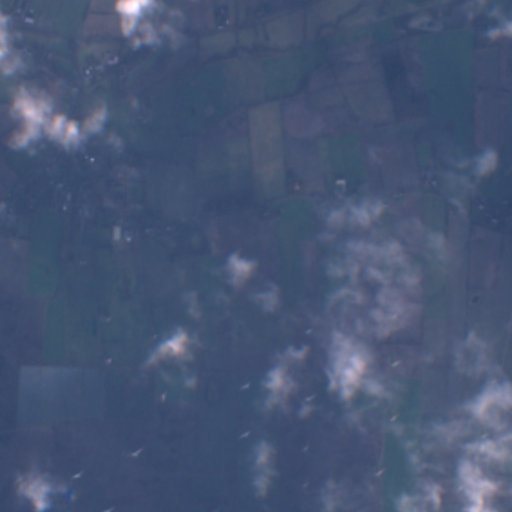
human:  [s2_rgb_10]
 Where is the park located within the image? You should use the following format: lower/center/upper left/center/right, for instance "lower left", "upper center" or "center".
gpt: The park is located in the center left of the image.
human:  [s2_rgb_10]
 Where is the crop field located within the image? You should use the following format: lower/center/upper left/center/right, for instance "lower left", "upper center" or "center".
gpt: There is no crop field in the image.